Question: I have got this query where I'm not able to select distinct I uploaded a Picture so you can understand it better. I also marked it with squares which values fits together.
I think I need to add 'klisluz.subkey' column when doint LEFT JOIN but I'm not sure how to do that? and then sort it where klisluz.subkey is "vyberradek"
'''
DataTable dt = new DataTable();
string sZakce = string.Empty;
if (zakce != null && zakce.Text != null)
{
sZakce = zakce.Text;
}
string sQuery = string.Format("SELECT zajsluz.akce ,zajsluz.text,klisluz.pocet,klisluz.subkey,zajsluz.ID FROM zajsluz LEFT JOIN klisluz ON zajsluz.ID=klisluz.IDzajsluz WHERE zajsluz.akce= '{0}' GROUP BY klisluz.subkey,zajsluz.akce,zajsluz.text,klisluz.pocet,zajsluz.ID", sZakce);
SqlDataAdapter SDA = new SqlDataAdapter(sQuery, spojeni);
SDA.Fill(dt);
dtg_ksluzby.DataSource = dt;
'''
Edit: I updated the query so now I inserted column klisluz.subkey

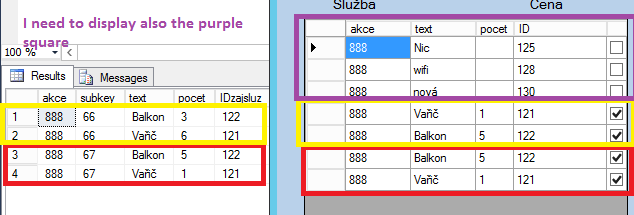
Answer: your using distinct for multiple column. It would only work if the values of all column find exist on another row for example
1 888 66 Balkon 3 122
is different from
1 888 67 Balkon 5 122
because of the values 67 and 5
unless you change row 1 to
1 888 67 Balkon 5 122
or you change row 2 to
1 888 66 Balkon 3 122 then it will work